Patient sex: F
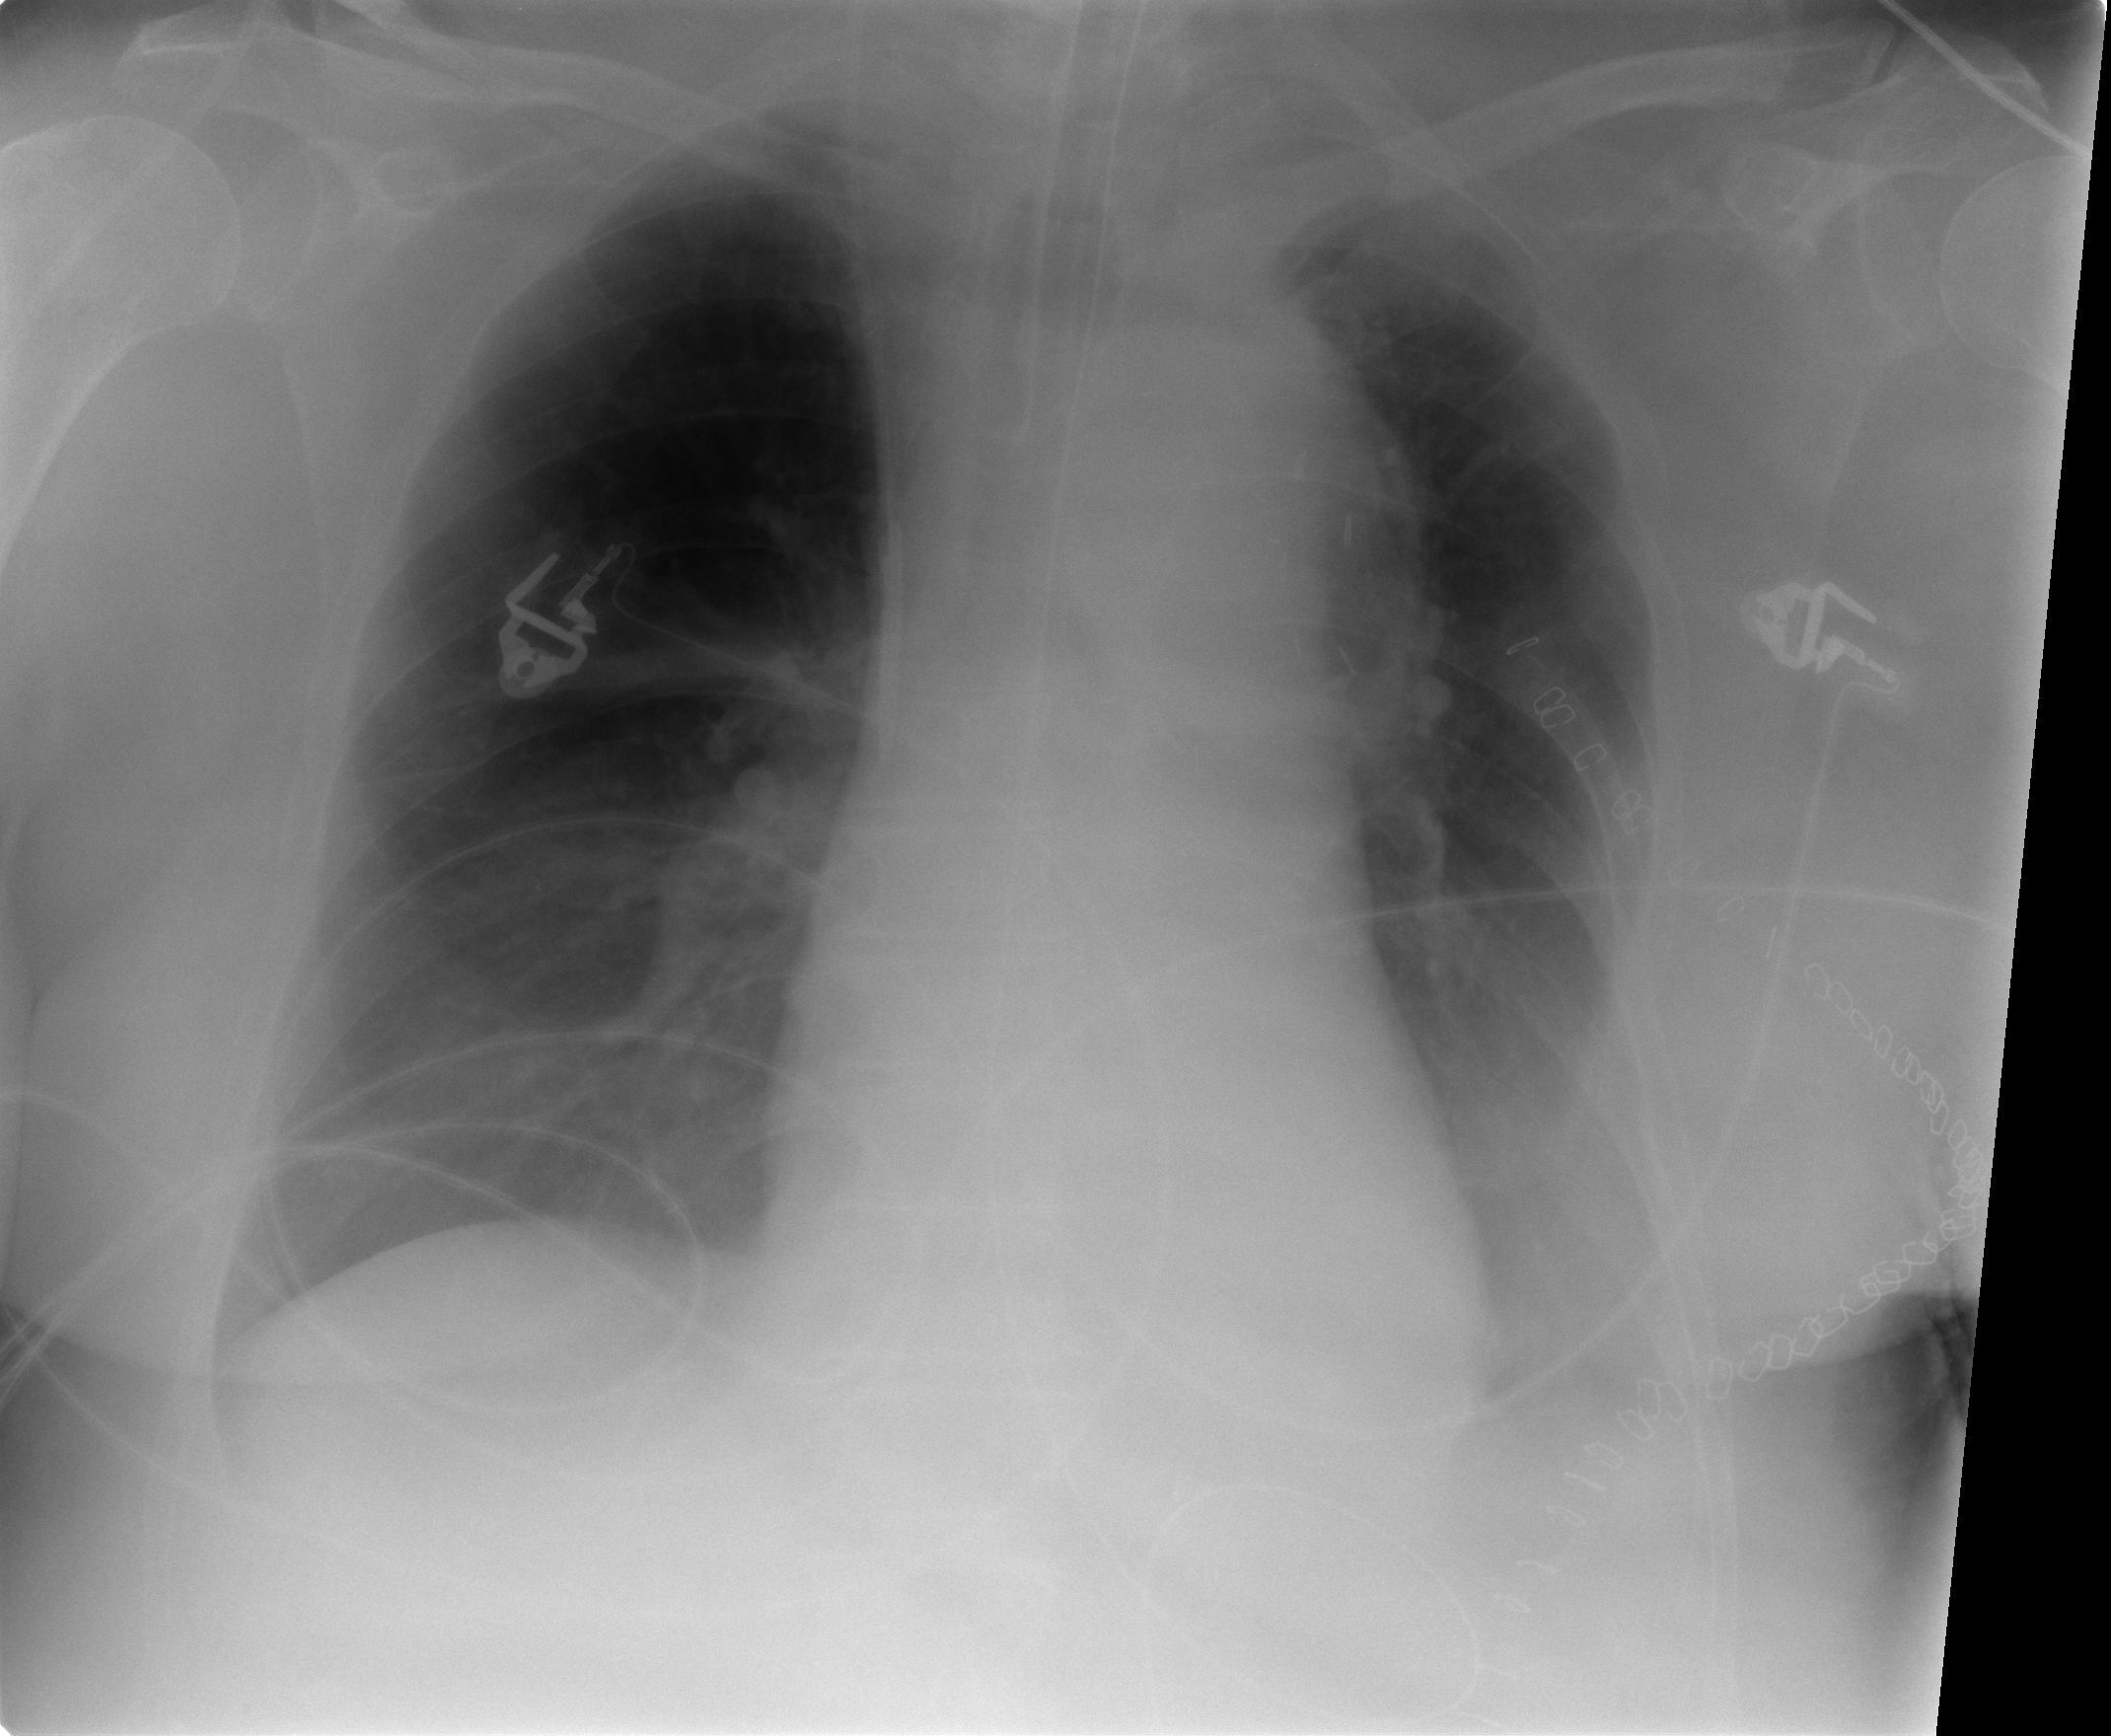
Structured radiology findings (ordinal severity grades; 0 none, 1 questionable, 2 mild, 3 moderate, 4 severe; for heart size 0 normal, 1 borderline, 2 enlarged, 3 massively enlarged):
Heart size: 0
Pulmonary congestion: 2
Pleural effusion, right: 1
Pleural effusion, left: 1
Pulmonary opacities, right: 0
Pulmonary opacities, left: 0
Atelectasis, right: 2
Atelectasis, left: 2